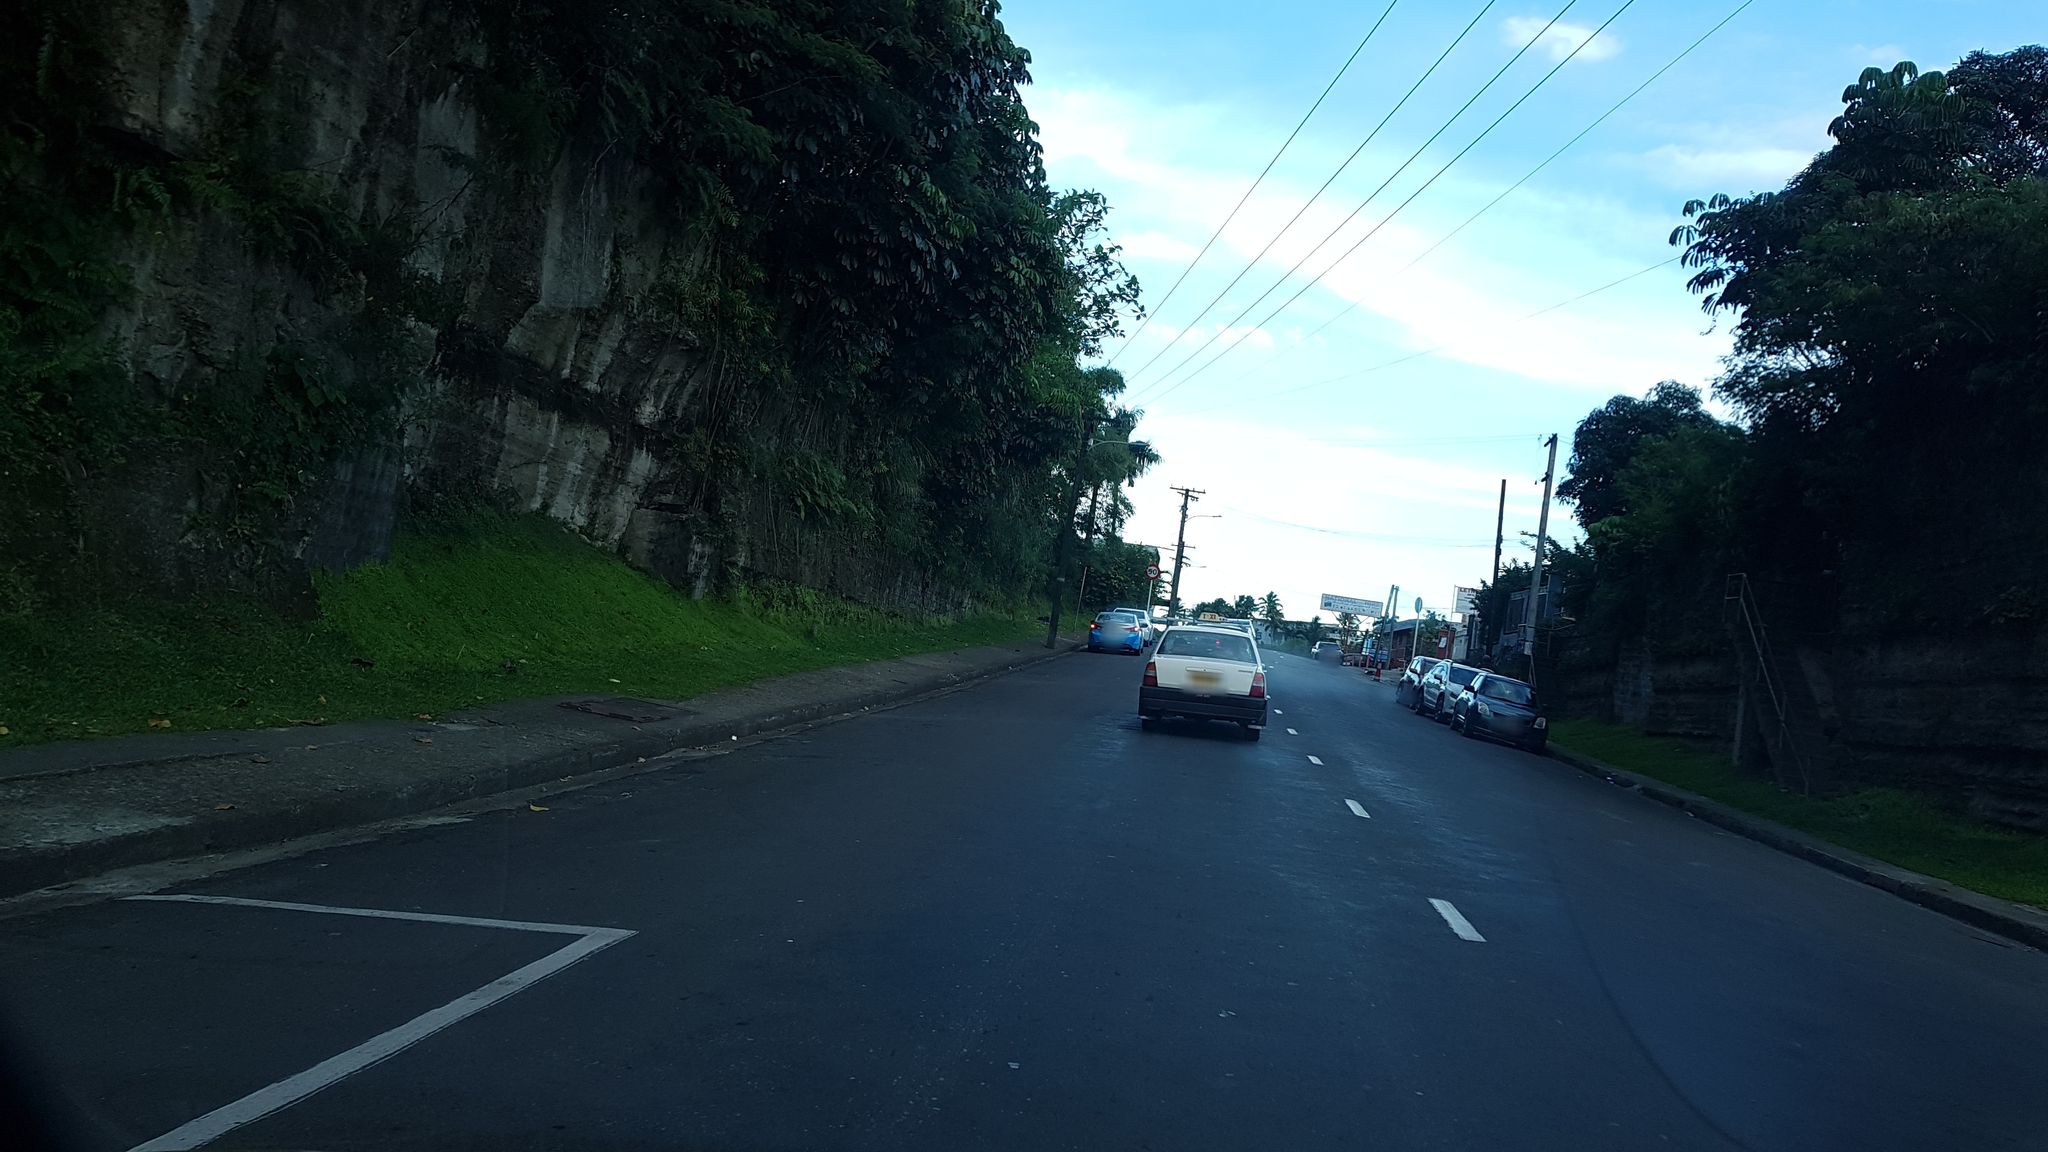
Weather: clear
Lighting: day
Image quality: good
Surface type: driving surface
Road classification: secondary
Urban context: urban centre
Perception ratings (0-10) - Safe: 5.67, Lively: 6.21, Beautiful: 9.04, Boring: 6.54, Depressing: 4.59, Wealthy: 2.87